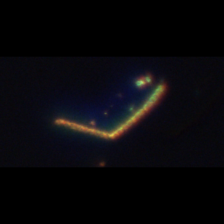
Taxon: Chaetoceros
Group: Diatoms